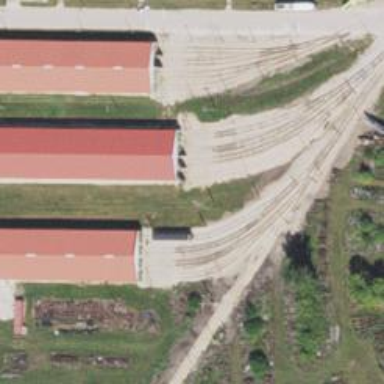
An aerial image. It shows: Preserved railway yard with electrified contact lines for rail service.